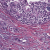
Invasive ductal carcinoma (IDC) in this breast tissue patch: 1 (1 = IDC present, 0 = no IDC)